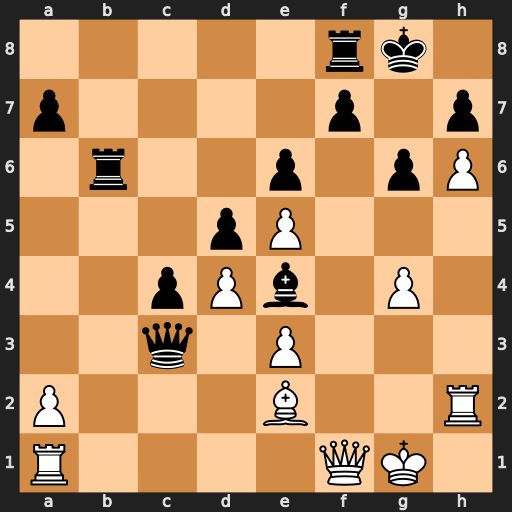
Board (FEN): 5rk1/p4p1p/1r2p1pP/3pP3/2pPb1P1/2q1P3/P3B2R/R4QK1
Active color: w
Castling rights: -
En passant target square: -
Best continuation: Qf6 Qxe3+ Kf1 Qxh6 Rxh6